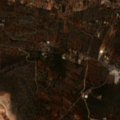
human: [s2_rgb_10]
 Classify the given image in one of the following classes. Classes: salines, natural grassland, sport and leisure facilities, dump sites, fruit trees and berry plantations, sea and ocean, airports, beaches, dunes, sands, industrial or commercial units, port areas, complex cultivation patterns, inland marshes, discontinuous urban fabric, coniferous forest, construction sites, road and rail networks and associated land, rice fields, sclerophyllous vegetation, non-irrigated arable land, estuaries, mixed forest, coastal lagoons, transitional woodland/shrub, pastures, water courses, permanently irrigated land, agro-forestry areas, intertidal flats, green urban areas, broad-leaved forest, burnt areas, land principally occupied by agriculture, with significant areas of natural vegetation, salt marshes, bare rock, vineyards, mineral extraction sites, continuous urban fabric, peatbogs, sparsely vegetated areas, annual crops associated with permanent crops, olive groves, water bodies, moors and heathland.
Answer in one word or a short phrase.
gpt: mineral extraction sites, fruit trees and berry plantations, annual crops associated with permanent crops, land principally occupied by agriculture, with significant areas of natural vegetation, sclerophyllous vegetation